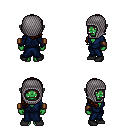
a pixel art fantasy rpg character, female body template, orc, green skin, blue robe, white pants, brown right-swept hairstyle, chain hood, leather bracers, black shoes, four views (front, back, left, right), 2x2 character sprite sheet, small pixel art, hard edges, no anti-aliasing